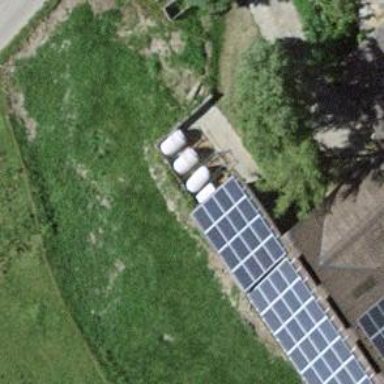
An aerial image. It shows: Solar power generator utilizing photovoltaic technology with solar photovoltaic panels.